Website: lowes
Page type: order-returns
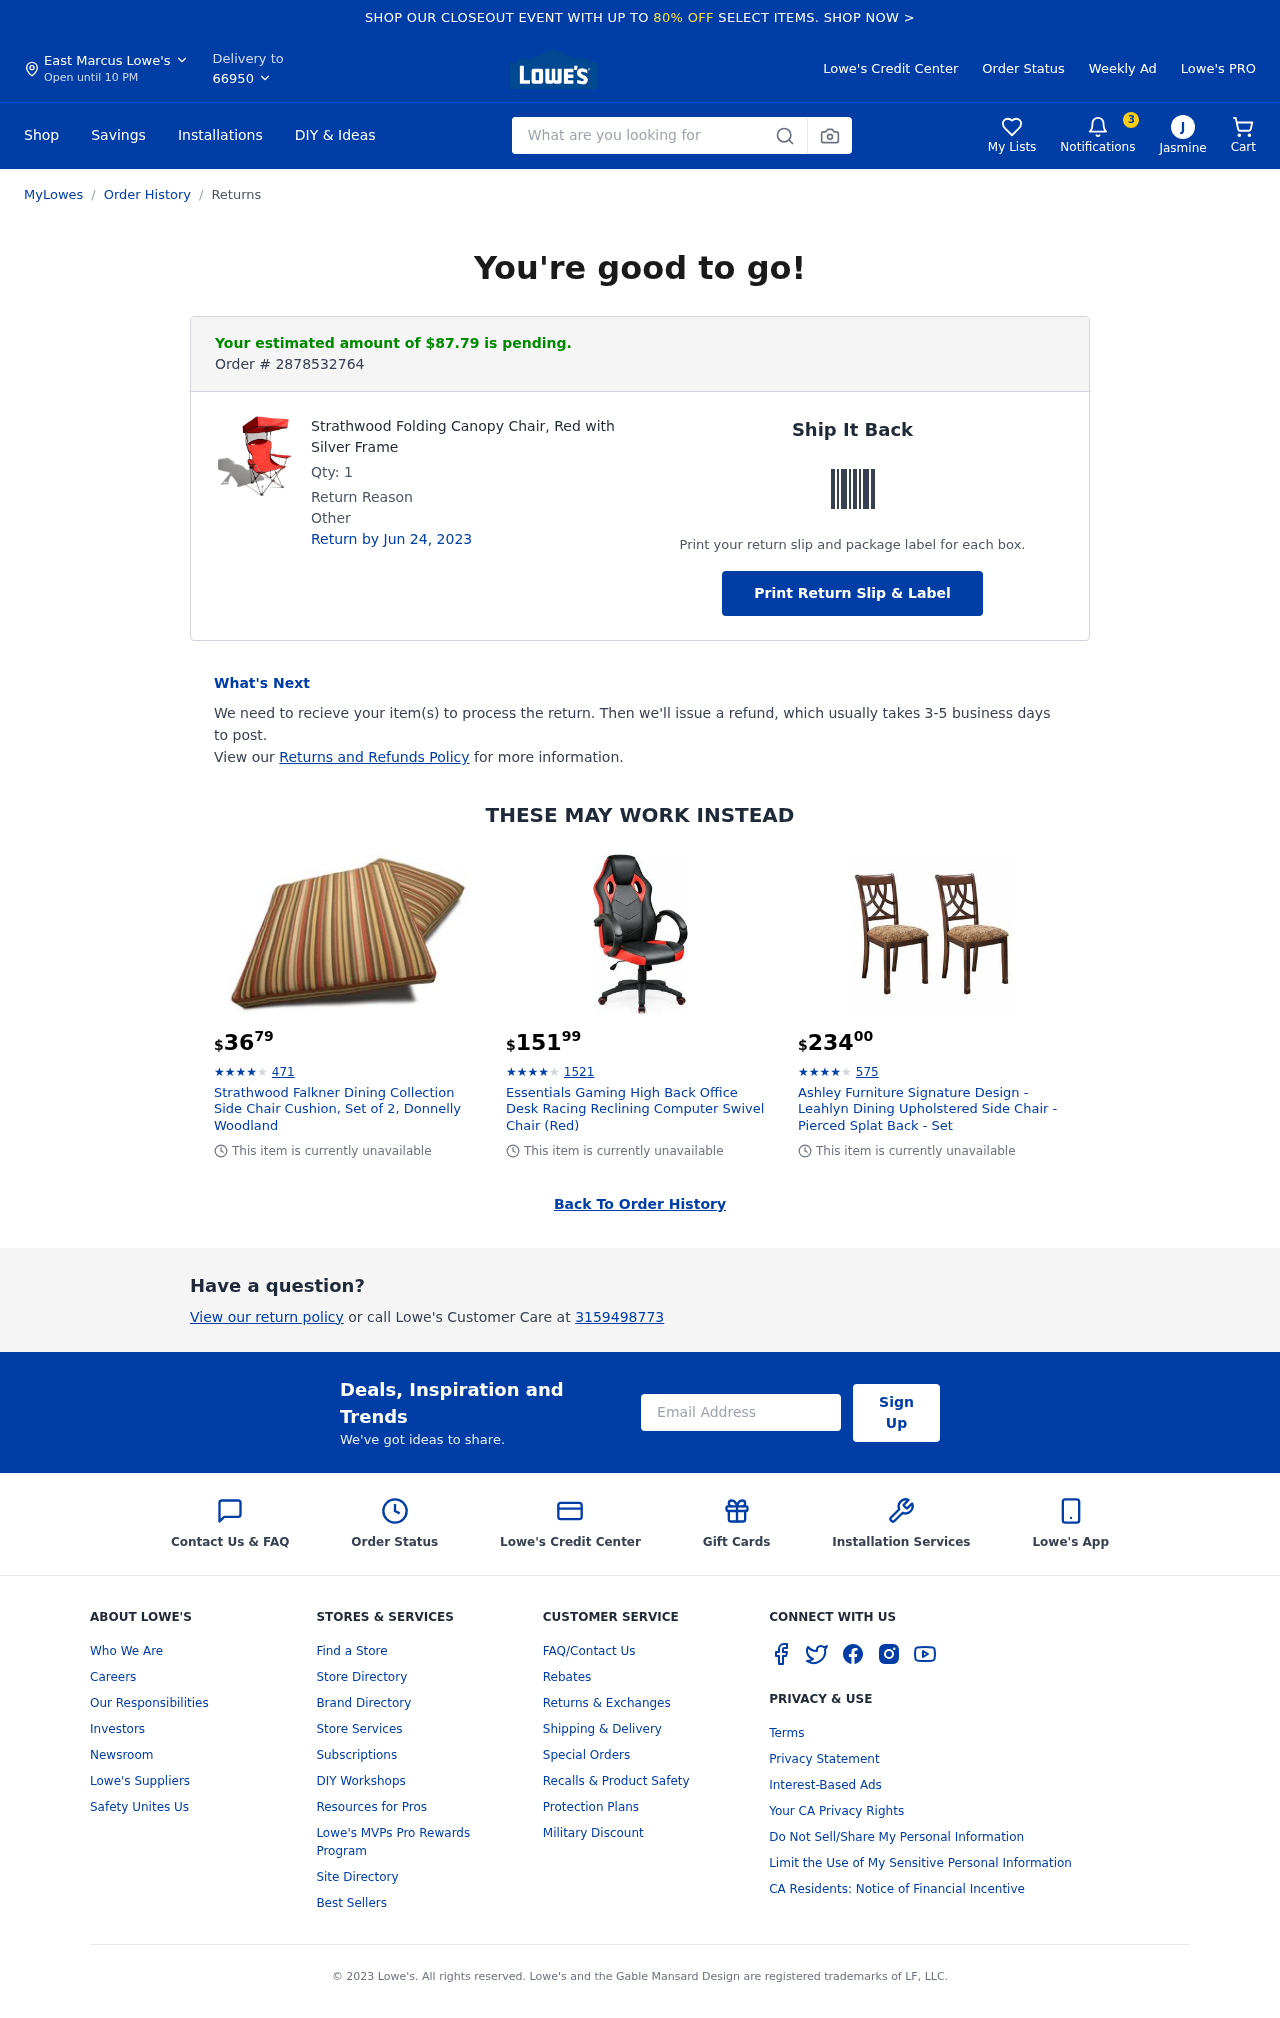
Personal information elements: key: PII_CITY
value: East Marcus
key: PII_EMAIL
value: jasmine.lee@hotmail.com
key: PII_FIRSTNAME
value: Jasmine
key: PII_PHONE
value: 3159498773
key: PII_POSTCODE
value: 66950
Product elements: key: PRODUCT1_NAME
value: Strathwood Folding Canopy Chair, Red with Silver Frame
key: PRODUCT1_QUANTITY
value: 1
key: PRODUCT2_NAME
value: Strathwood Falkner Dining Collection Side Chair Cushion, Set of 2, Donnelly Woodland
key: PRODUCT2_NUM_RATINGS
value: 471
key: PRODUCT2_PRICE
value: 36.79
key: PRODUCT2_RATING
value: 4.7
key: PRODUCT3_NAME
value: Essentials Gaming High Back Office Desk Racing Reclining Computer Swivel Chair (Red)
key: PRODUCT3_NUM_RATINGS
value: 1521
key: PRODUCT3_PRICE
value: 151.99
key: PRODUCT3_RATING
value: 4.1
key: PRODUCT4_NAME
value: Ashley Furniture Signature Design - Leahlyn Dining Upholstered Side Chair - Pierced Splat Back - Set
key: PRODUCT4_NUM_RATINGS
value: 575
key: PRODUCT4_PRICE
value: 234
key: PRODUCT4_RATING
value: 4.2
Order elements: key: ORDER_NUM_ITEMS
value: Cart
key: ORDER_TOTAL
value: Your estimated amount of $87.79 is pending.
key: ORDER_ID
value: Order # 2878532764
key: ORDER_RETURN_BY_DATE
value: Return by Jun 24, 2023
Search elements: key: HEADER_SEARCH
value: What are you looking for
Other elements: key: NOTIFICATION_COUNT
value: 3